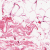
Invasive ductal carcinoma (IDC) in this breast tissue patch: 0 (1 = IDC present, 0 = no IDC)